Question: When I reusing 'UISearchController' I get the fatal error: Array index out of range. I read some materials but I don't find an answer. Please help me.
My code is below
'''
override func numberOfSectionsInTableView(tableView: UITableView) -> Int {
return 1 ?? 0 // 1 ?? 0
}
override func tableView(tableView: UITableView, numberOfRowsInSection section: Int) -> Int {
var query: PFQuery = PFQuery(className: "NewsNow")
if self.dataSearchResults == nil {
return self.objects?.count ?? 0
} else {
return self.dataSearchResults?.count ?? 0
}
}
'''

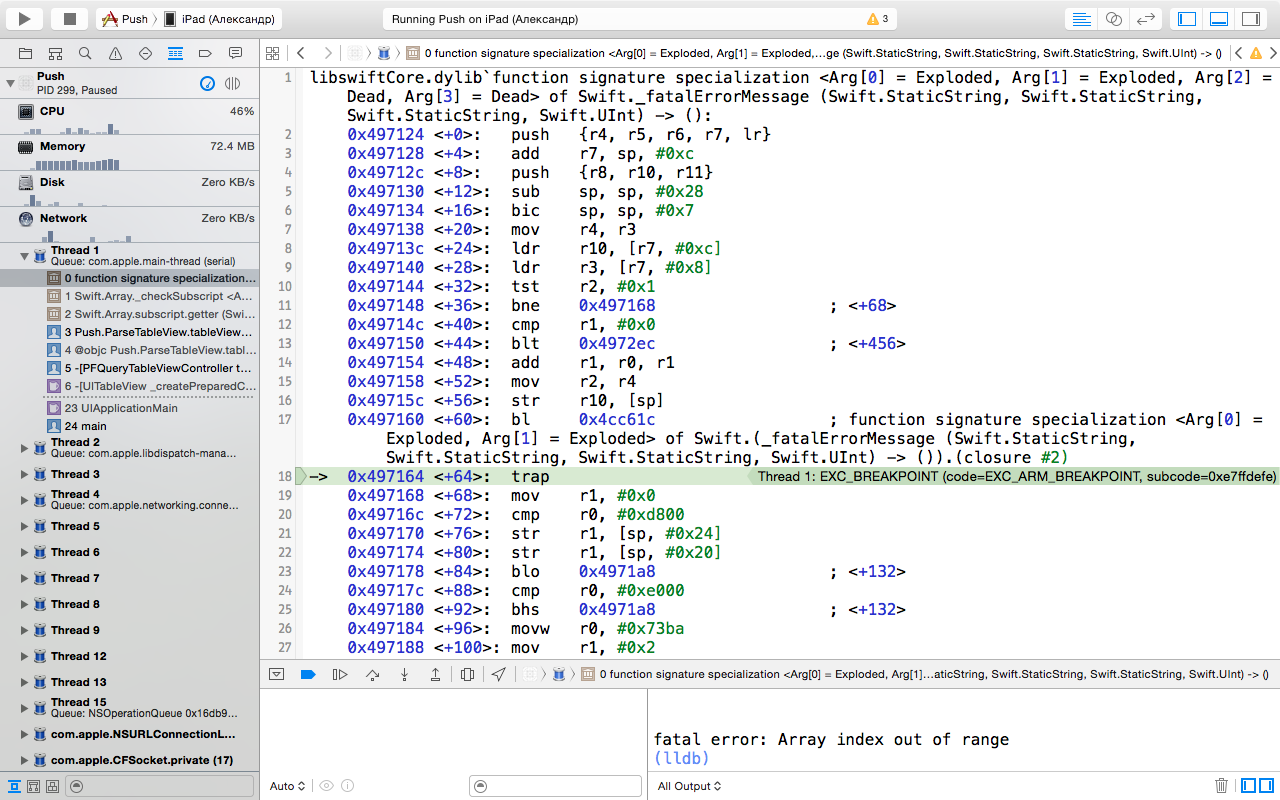
Answer: I fixed my 'func updateSearchResultsForSearchController'
'''
func updateSearchResultsForSearchController(searchController: UISearchController) {
self.dataSearchResults?.removeAll(keepCapacity: false)
var searchText = searchController.searchBar.text
var query: PFQuery = PFQuery(className: "NewsNow")
if searchController.active == true {
query.whereKey("nameNews", matchesRegex: searchText, modifiers: "i")
self.tableView.reloadData()
}
query.findObjectsInBackgroundWithBlock { (results:[AnyObject]?, error: NSError?) -> Void in
self.dataSearchResults = results as? [PFObject]
self.tableView.reloadData()
}
println(searchText)
}
'''